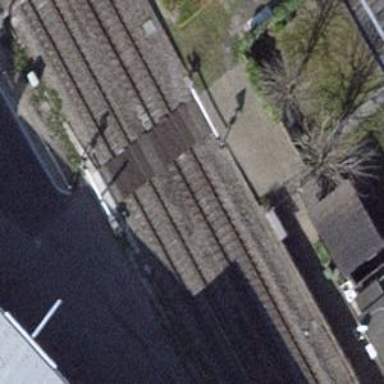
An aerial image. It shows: Railway level crossing.